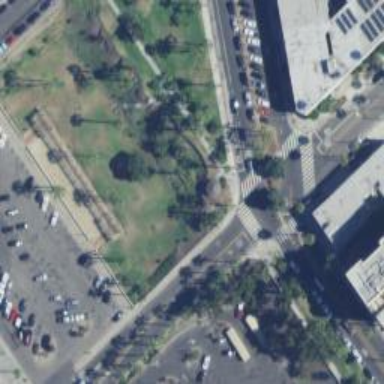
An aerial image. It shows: Zebra crossing on footway.